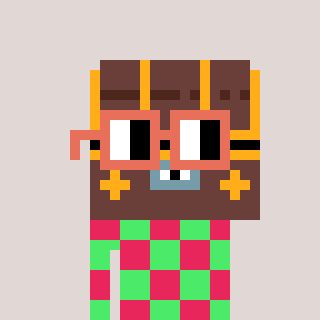
a pixel art character with square orange glasses, a treasure chest-shaped head and a teal-colored body on a warm background